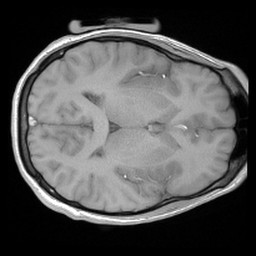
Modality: FLASH
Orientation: axial
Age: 22
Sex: male
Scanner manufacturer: siemens
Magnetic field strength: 3 T
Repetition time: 0.245 s
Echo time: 0.0026 s